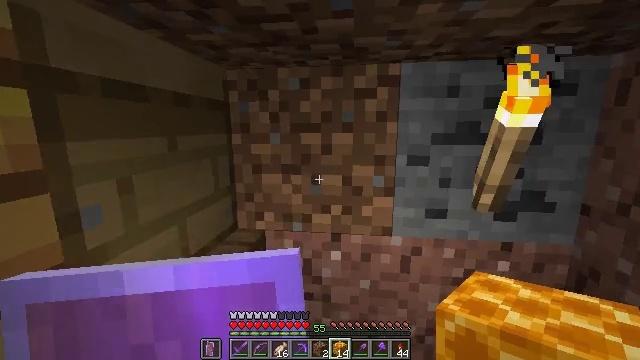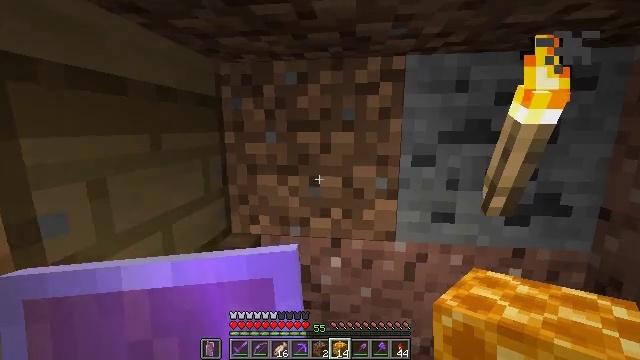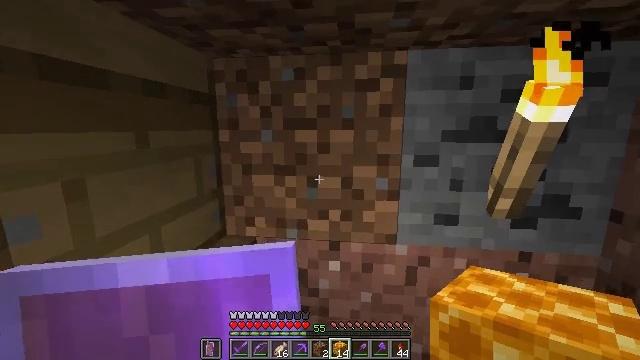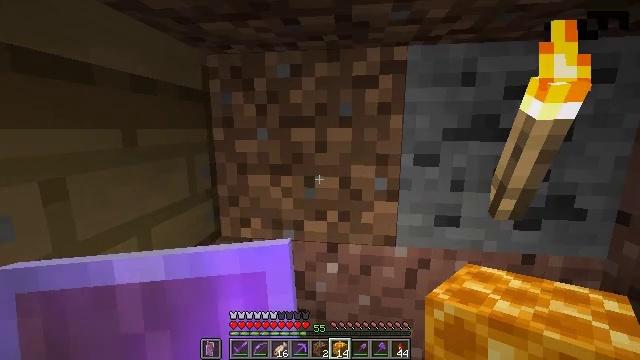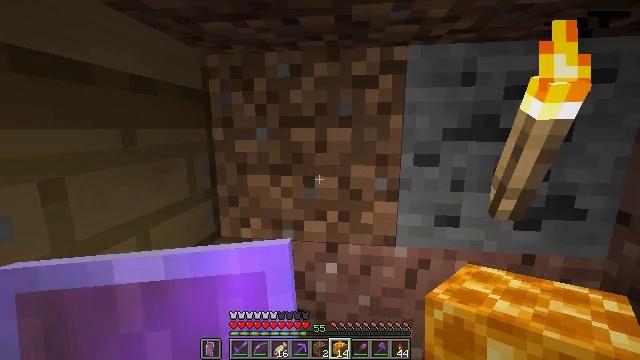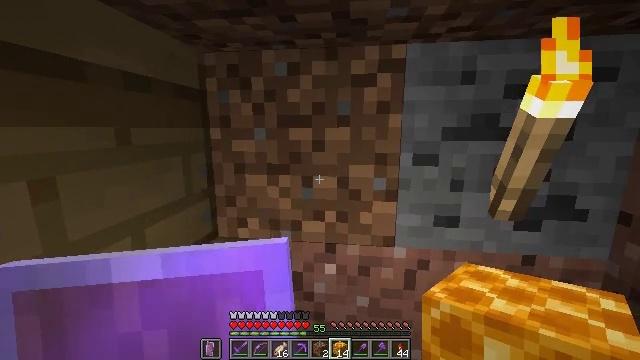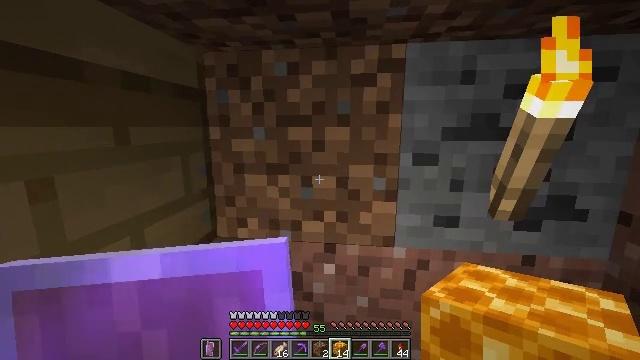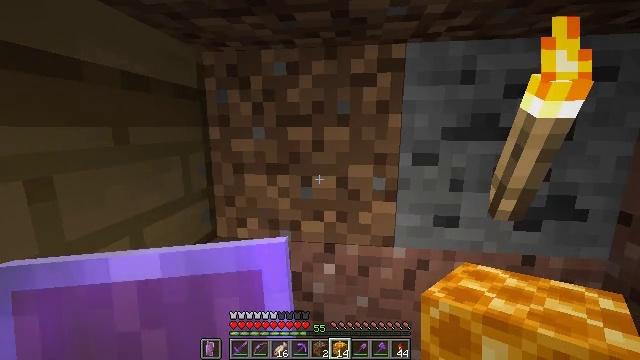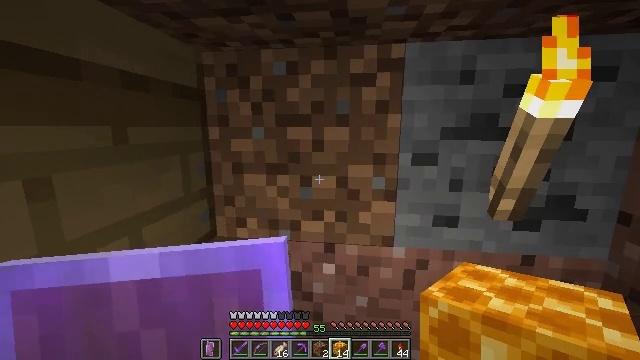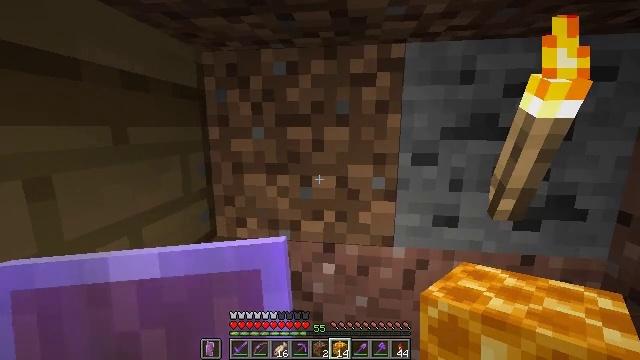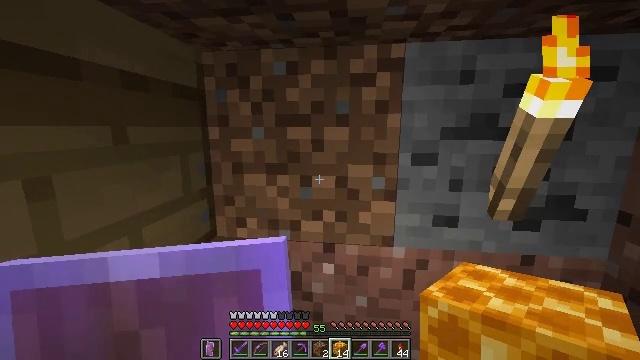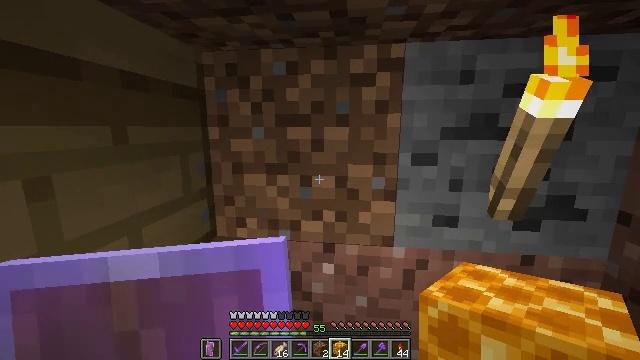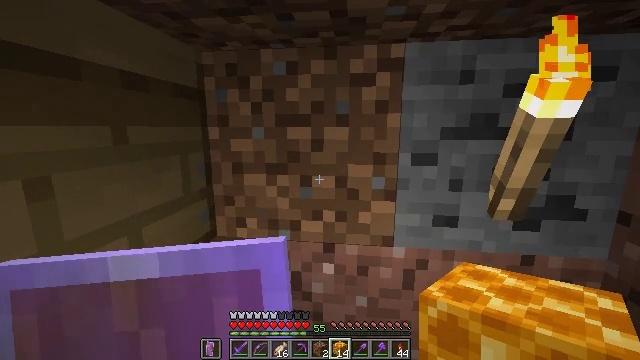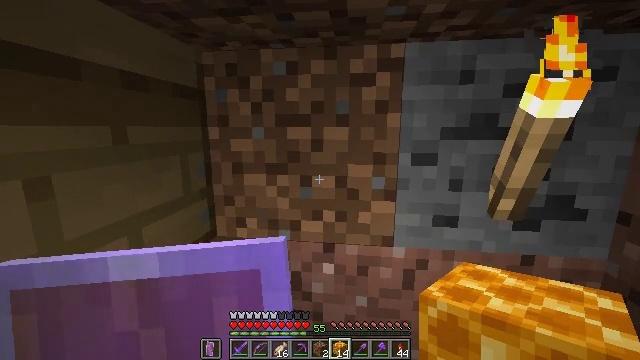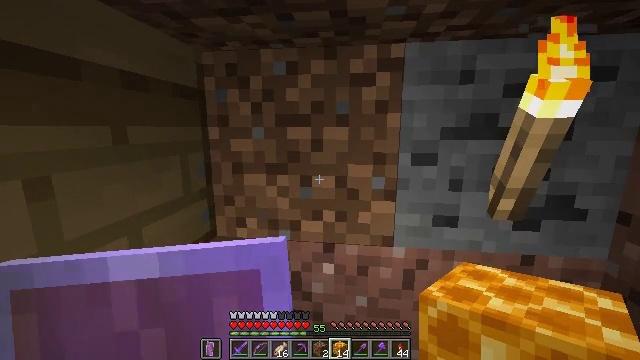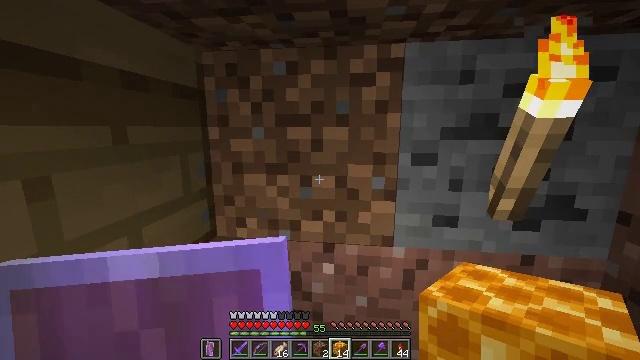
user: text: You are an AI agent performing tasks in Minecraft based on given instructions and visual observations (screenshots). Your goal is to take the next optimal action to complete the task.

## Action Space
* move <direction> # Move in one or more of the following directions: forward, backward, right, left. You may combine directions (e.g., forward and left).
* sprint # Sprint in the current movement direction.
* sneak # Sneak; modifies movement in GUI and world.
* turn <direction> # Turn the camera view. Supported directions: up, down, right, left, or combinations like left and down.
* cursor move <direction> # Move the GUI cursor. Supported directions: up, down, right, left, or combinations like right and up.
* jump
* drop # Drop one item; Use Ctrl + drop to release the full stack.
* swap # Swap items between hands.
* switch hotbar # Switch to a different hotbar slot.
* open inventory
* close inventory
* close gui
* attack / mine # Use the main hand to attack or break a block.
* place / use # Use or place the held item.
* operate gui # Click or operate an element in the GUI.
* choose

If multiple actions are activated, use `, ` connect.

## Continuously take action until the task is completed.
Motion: motion action
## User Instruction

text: Destroy the wall torch to gather it.
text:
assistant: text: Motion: no_op
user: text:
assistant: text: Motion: no_op
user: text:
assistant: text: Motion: no_op
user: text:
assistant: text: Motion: no_op
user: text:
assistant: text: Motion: no_op
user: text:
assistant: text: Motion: no_op
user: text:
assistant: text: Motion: no_op
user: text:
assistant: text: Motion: no_op
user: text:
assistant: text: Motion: no_op
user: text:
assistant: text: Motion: no_op
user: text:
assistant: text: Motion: no_op
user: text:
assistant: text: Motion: no_op
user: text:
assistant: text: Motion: no_op
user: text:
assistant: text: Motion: no_op
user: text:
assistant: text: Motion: no_op
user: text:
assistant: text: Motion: no_op
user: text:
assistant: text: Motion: no_op
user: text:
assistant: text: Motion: no_op
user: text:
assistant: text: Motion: no_op
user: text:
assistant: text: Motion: no_op
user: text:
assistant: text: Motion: no_op
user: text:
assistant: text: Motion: no_op
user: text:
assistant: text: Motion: no_op
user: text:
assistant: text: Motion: turn right
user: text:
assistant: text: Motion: turn right
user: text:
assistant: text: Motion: turn right and up
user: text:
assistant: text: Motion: turn right
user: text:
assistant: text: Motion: no_op
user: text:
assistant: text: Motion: no_op
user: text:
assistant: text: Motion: no_op